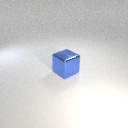
large blue metal cube